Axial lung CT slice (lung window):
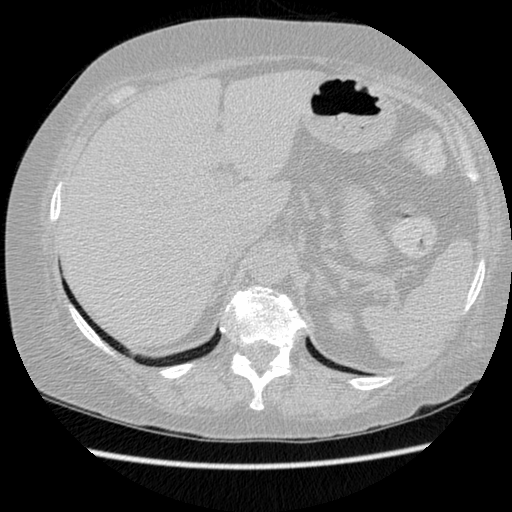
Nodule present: no